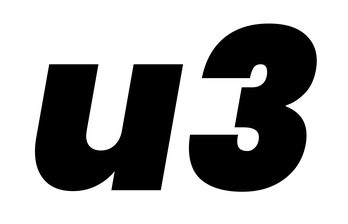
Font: Poppins-BlackItalic